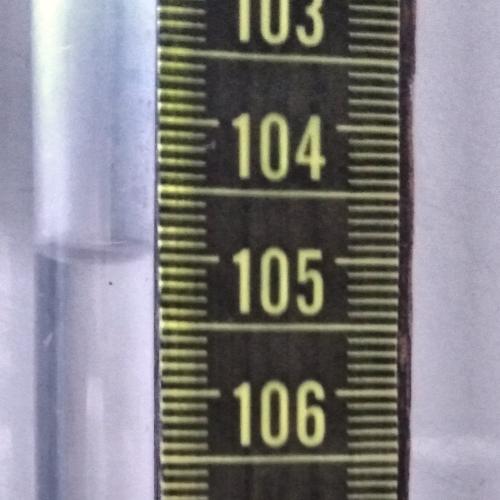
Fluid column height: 105.0 cm